Question: Consider this table:
---

---
I need to make a SQL query which returns highlighted rows. In other words: rows which are linked to each other by idContactTo.
Example:
1 has contact to 2, 2 has contact to 1 - they are linked and should be in result table. But even 1 has contact to 3 it doesn't mean that 3 has contact to 1 - they aren't linked.
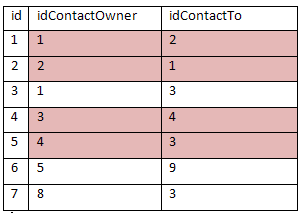
Answer: You can do it via 'INNER JOIN',
'''
SELECT a.*
FROM tableName a
INNER JOIN tableName b
ON a.idContantOwner = b.idContactTo AND
b.idContantOwner = a.idContactTo
'''
- <URL>